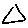
Label: triangle